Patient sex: F
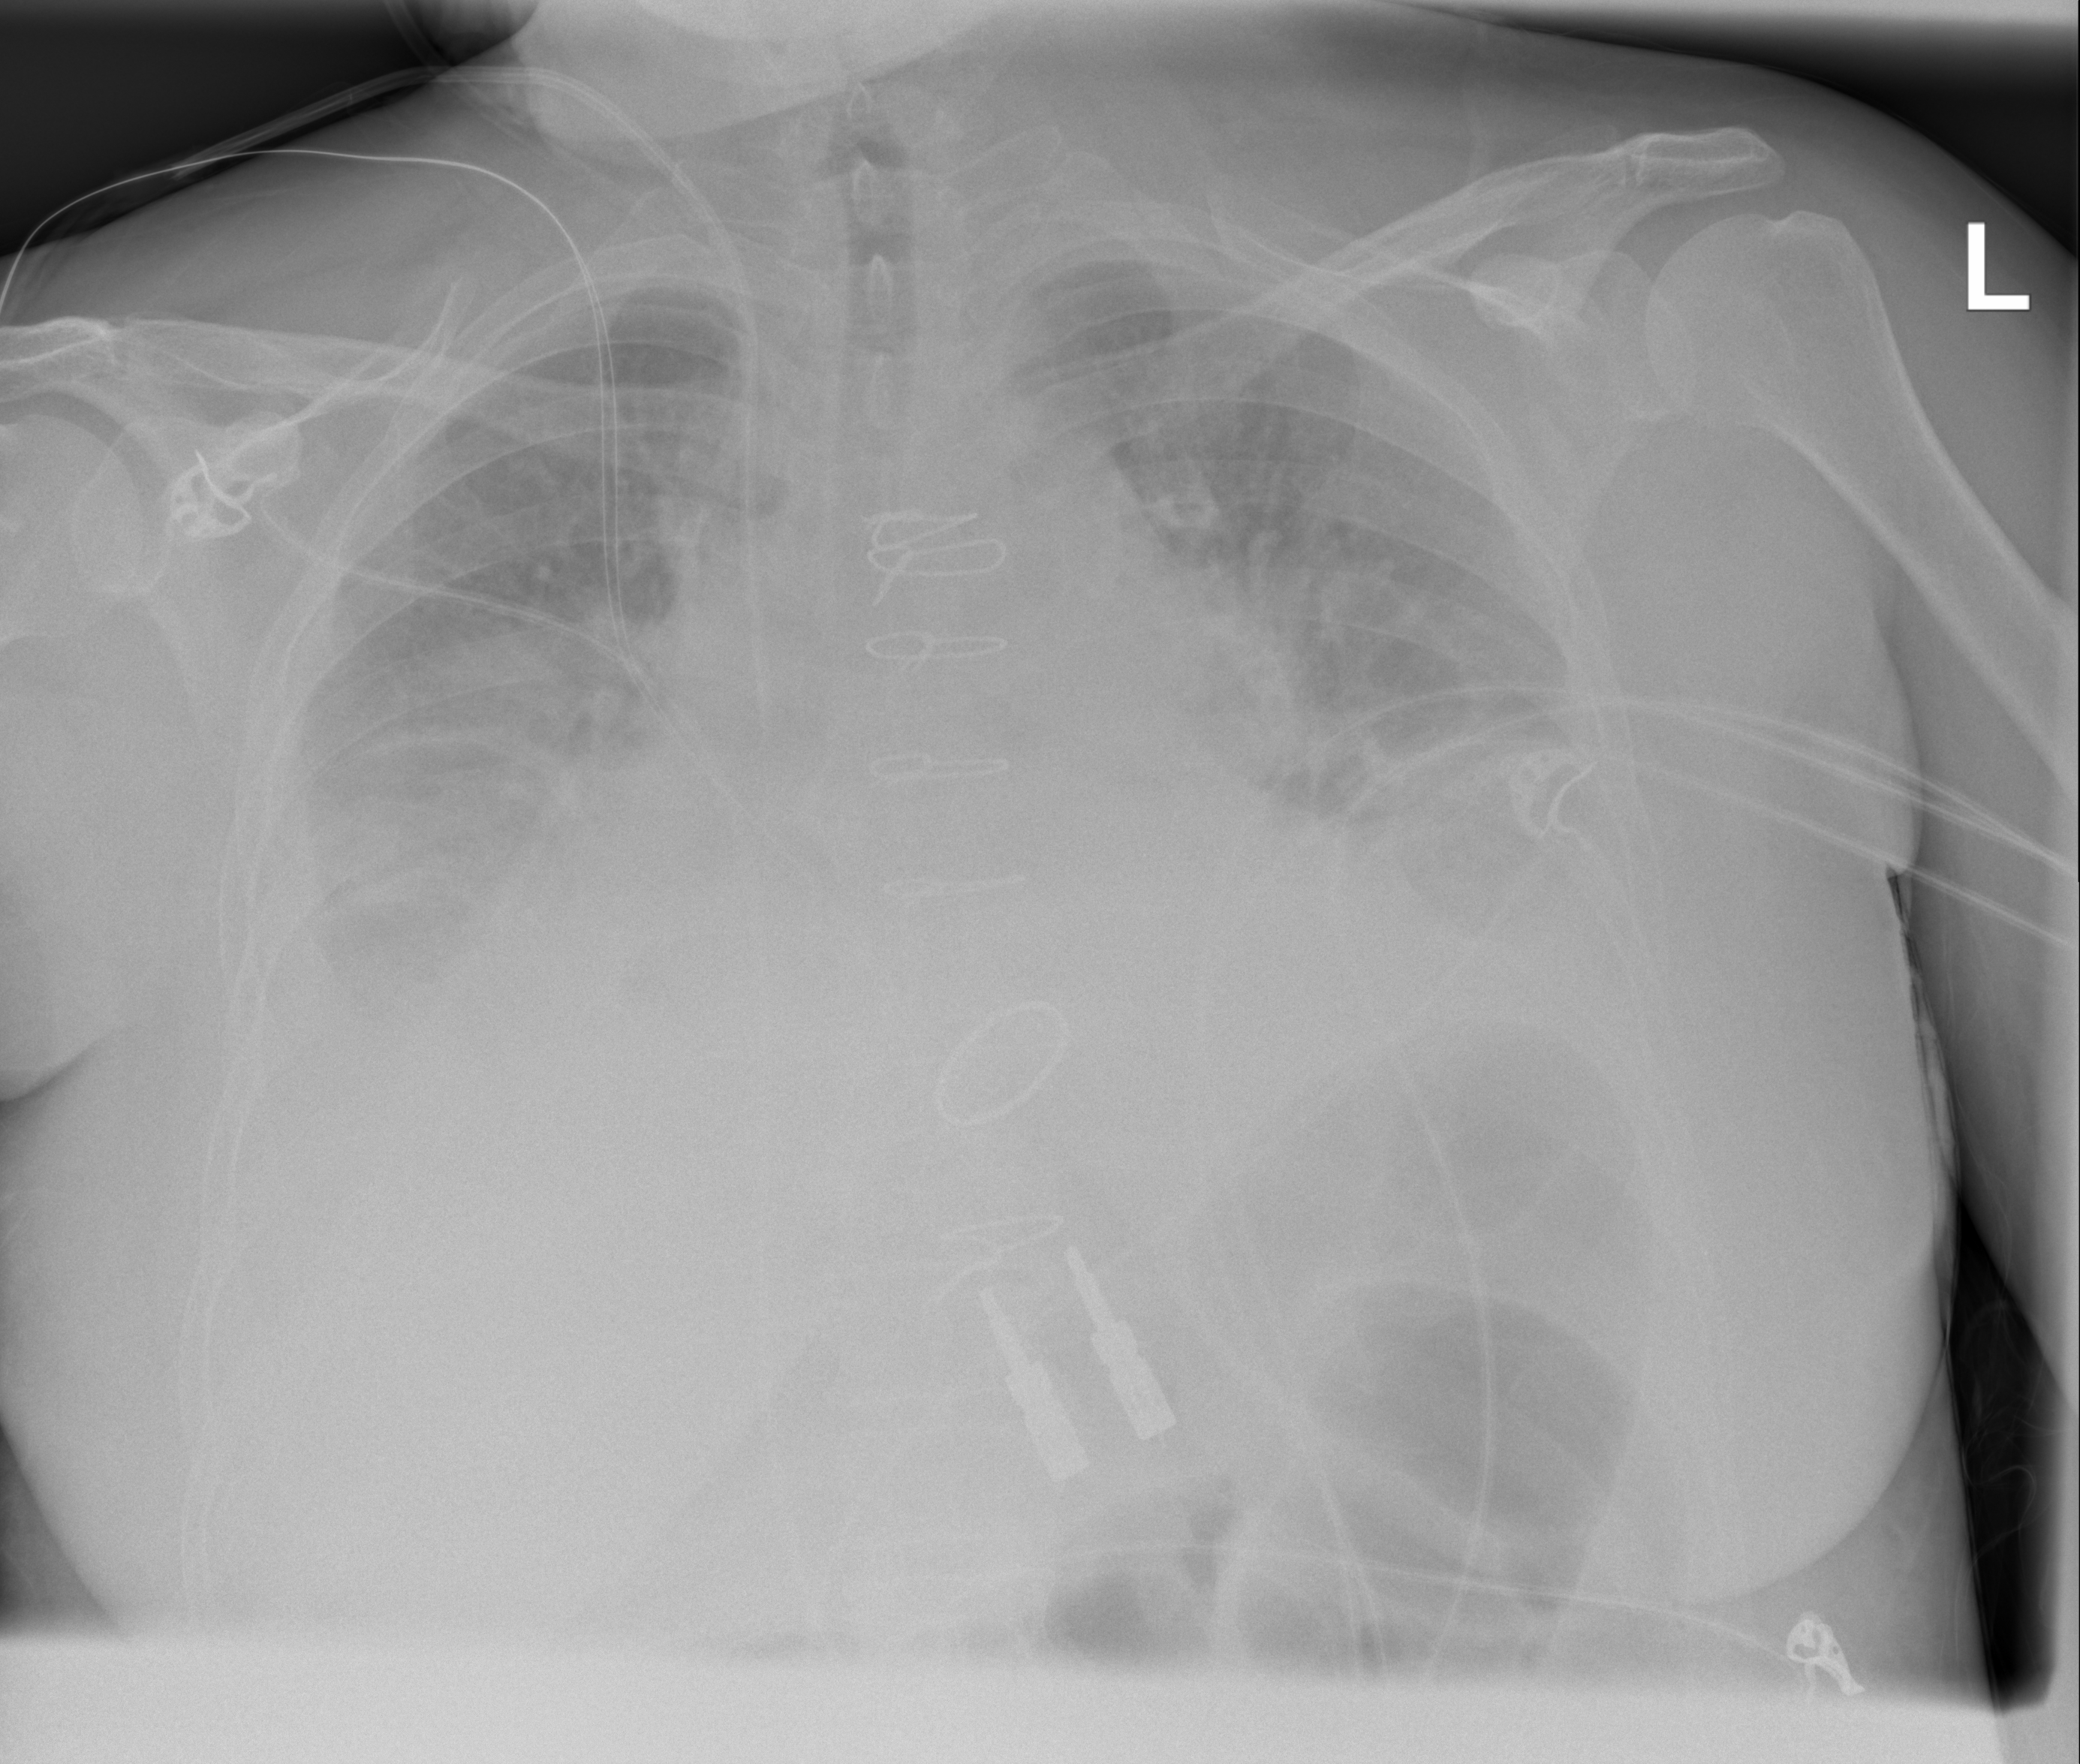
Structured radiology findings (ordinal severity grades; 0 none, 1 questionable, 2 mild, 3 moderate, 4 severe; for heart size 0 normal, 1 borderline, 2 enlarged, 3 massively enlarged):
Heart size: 2
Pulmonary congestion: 3
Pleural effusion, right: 3
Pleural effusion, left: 3
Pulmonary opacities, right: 2
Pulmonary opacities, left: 2
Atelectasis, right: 2
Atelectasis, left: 2